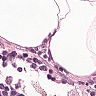
Metastatic tissue present: no